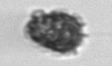
Label: Syracosphaera_pulchra